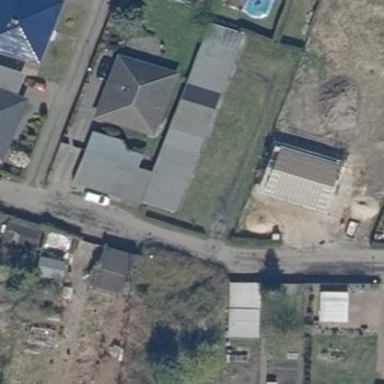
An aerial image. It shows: Group of garages.